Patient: sex M, age 76
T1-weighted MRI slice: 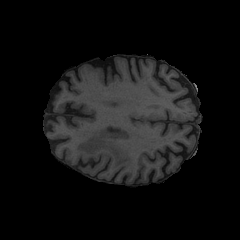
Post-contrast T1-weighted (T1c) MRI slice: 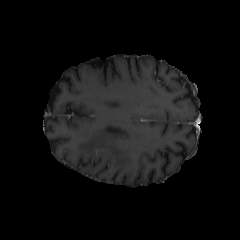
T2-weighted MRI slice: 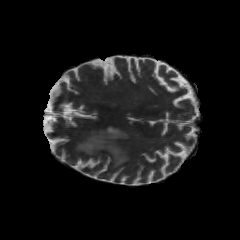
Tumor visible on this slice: yes
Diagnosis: Glioblastoma, IDH-wildtype
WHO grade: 4